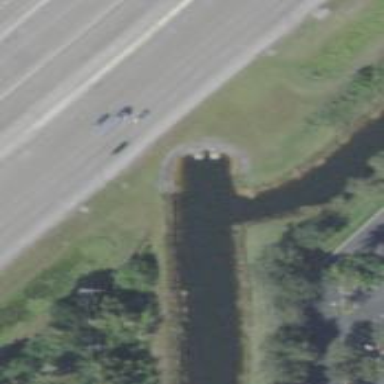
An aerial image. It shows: Culvert tunnel under canal.